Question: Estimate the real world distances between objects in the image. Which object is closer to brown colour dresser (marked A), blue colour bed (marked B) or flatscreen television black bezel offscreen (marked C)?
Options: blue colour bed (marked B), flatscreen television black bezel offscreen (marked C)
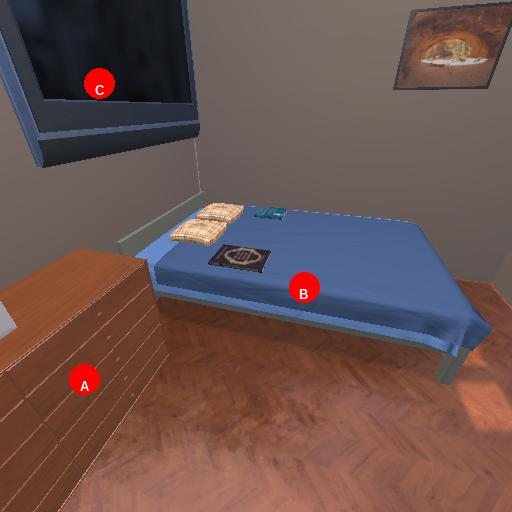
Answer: blue colour bed (marked B)